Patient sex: M
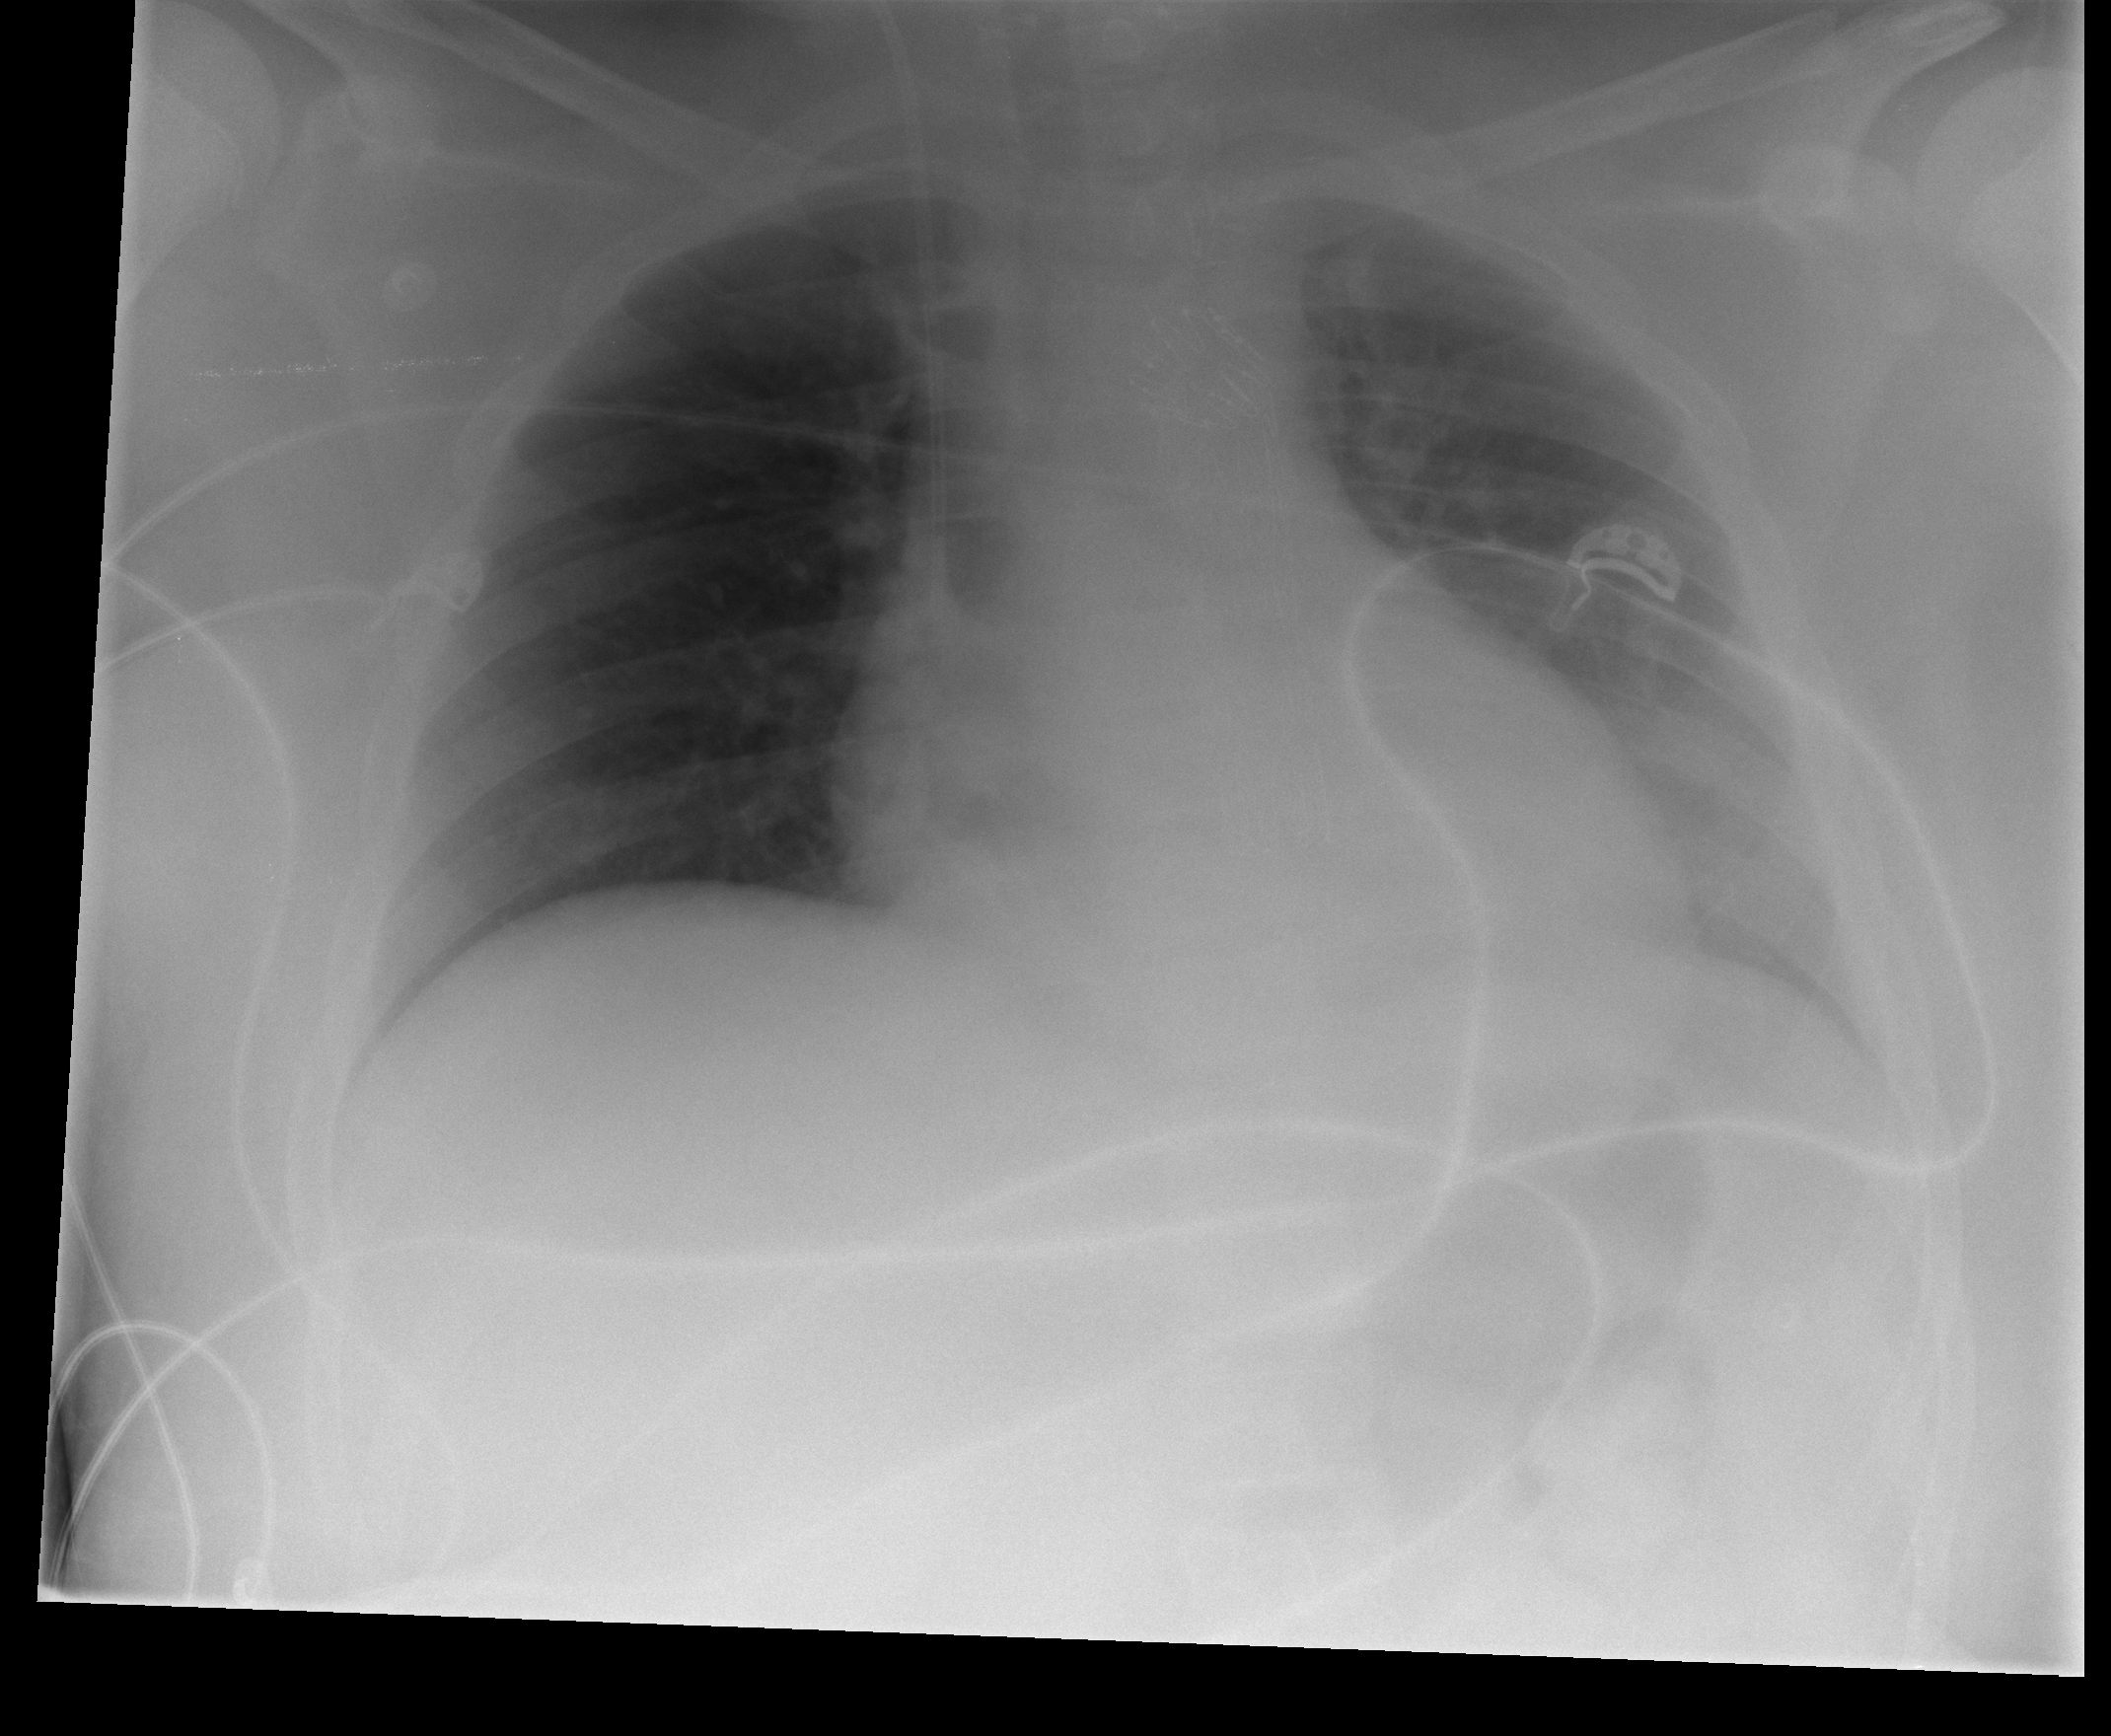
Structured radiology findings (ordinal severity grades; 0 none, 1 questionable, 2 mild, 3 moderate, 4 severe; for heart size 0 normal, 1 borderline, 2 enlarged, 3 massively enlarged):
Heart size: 1
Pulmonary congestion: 0
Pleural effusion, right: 0
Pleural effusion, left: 2
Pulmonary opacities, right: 0
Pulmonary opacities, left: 0
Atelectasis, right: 0
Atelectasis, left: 2